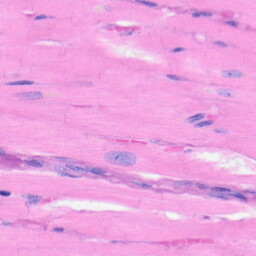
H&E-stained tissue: Heart